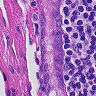
Metastatic tissue present: yes